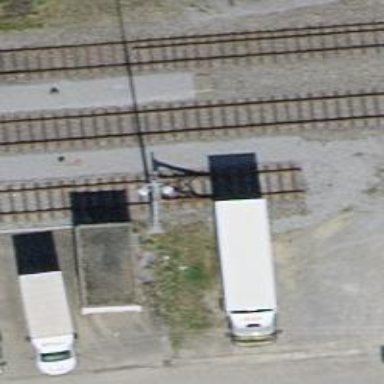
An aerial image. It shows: Railway buffer stop.